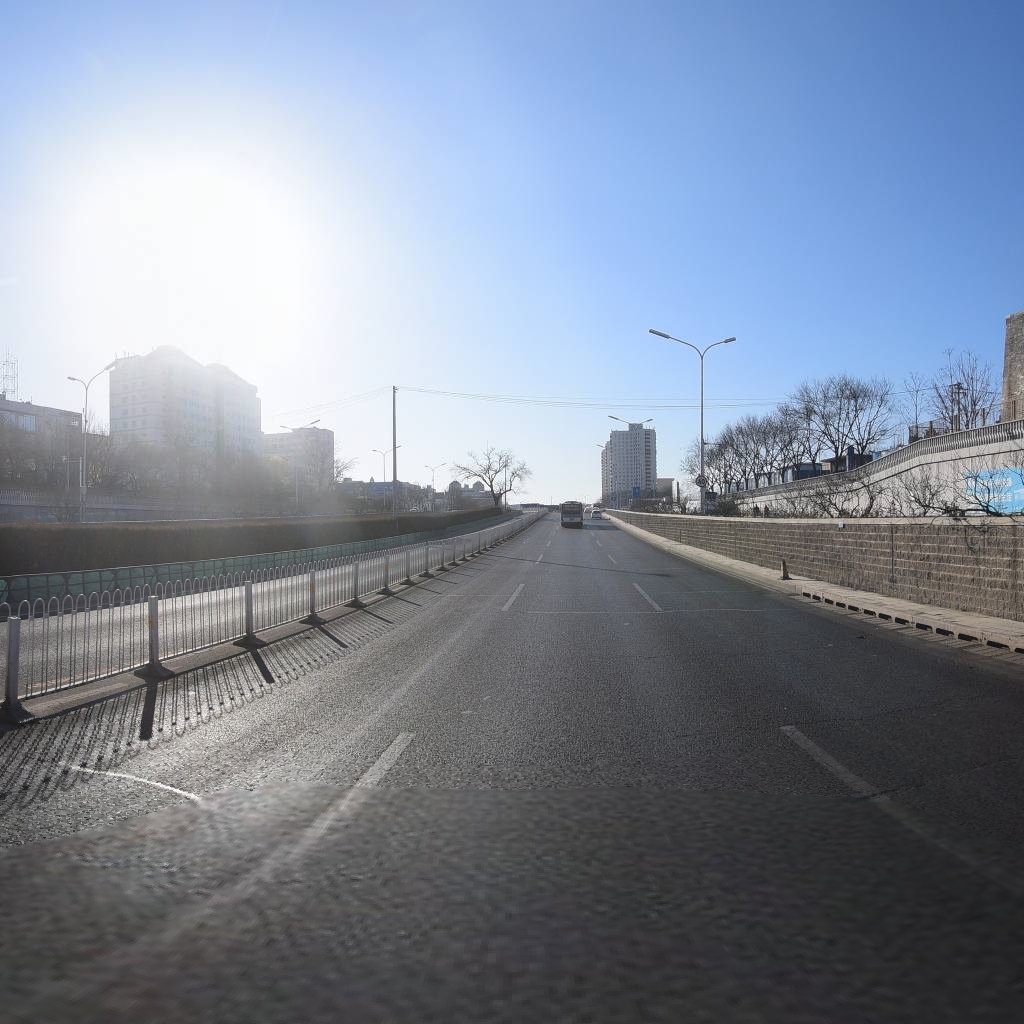
Region: Dongcheng
Road damage annotations: transverse patch, transverse crack, transverse crack, transverse patch, transverse crack, transverse patch